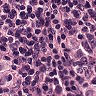
Metastatic tissue present: yes